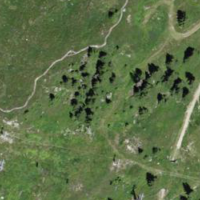
EUNIS habitat code: 31
Species observed at this site:
Trifolium hybridum